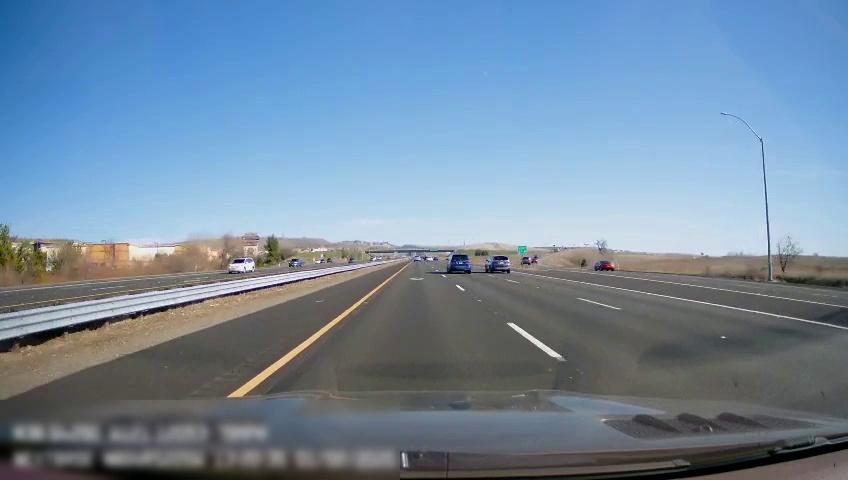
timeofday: Day
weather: Sunny
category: Drivable Space
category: Drivable Space
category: Vehicles | Car
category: Vehicles | SUV
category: Vehicles | Car
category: Vehicles | SUV
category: Vehicles | SUV
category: Vehicles | SUV
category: Lanes | Opposite Lane
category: Lanes | Opposite Lane
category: Lanes | Opposite Lane
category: Lanes | Current Lane
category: Lanes | Current Lane
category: Lanes | Alternate Lane
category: Lanes | Alternate Lane
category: Lanes | Alternate Lane
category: Lanes | Alternate Lane
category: Lanes | Alternate Lane
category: Traffic | Signs